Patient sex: F
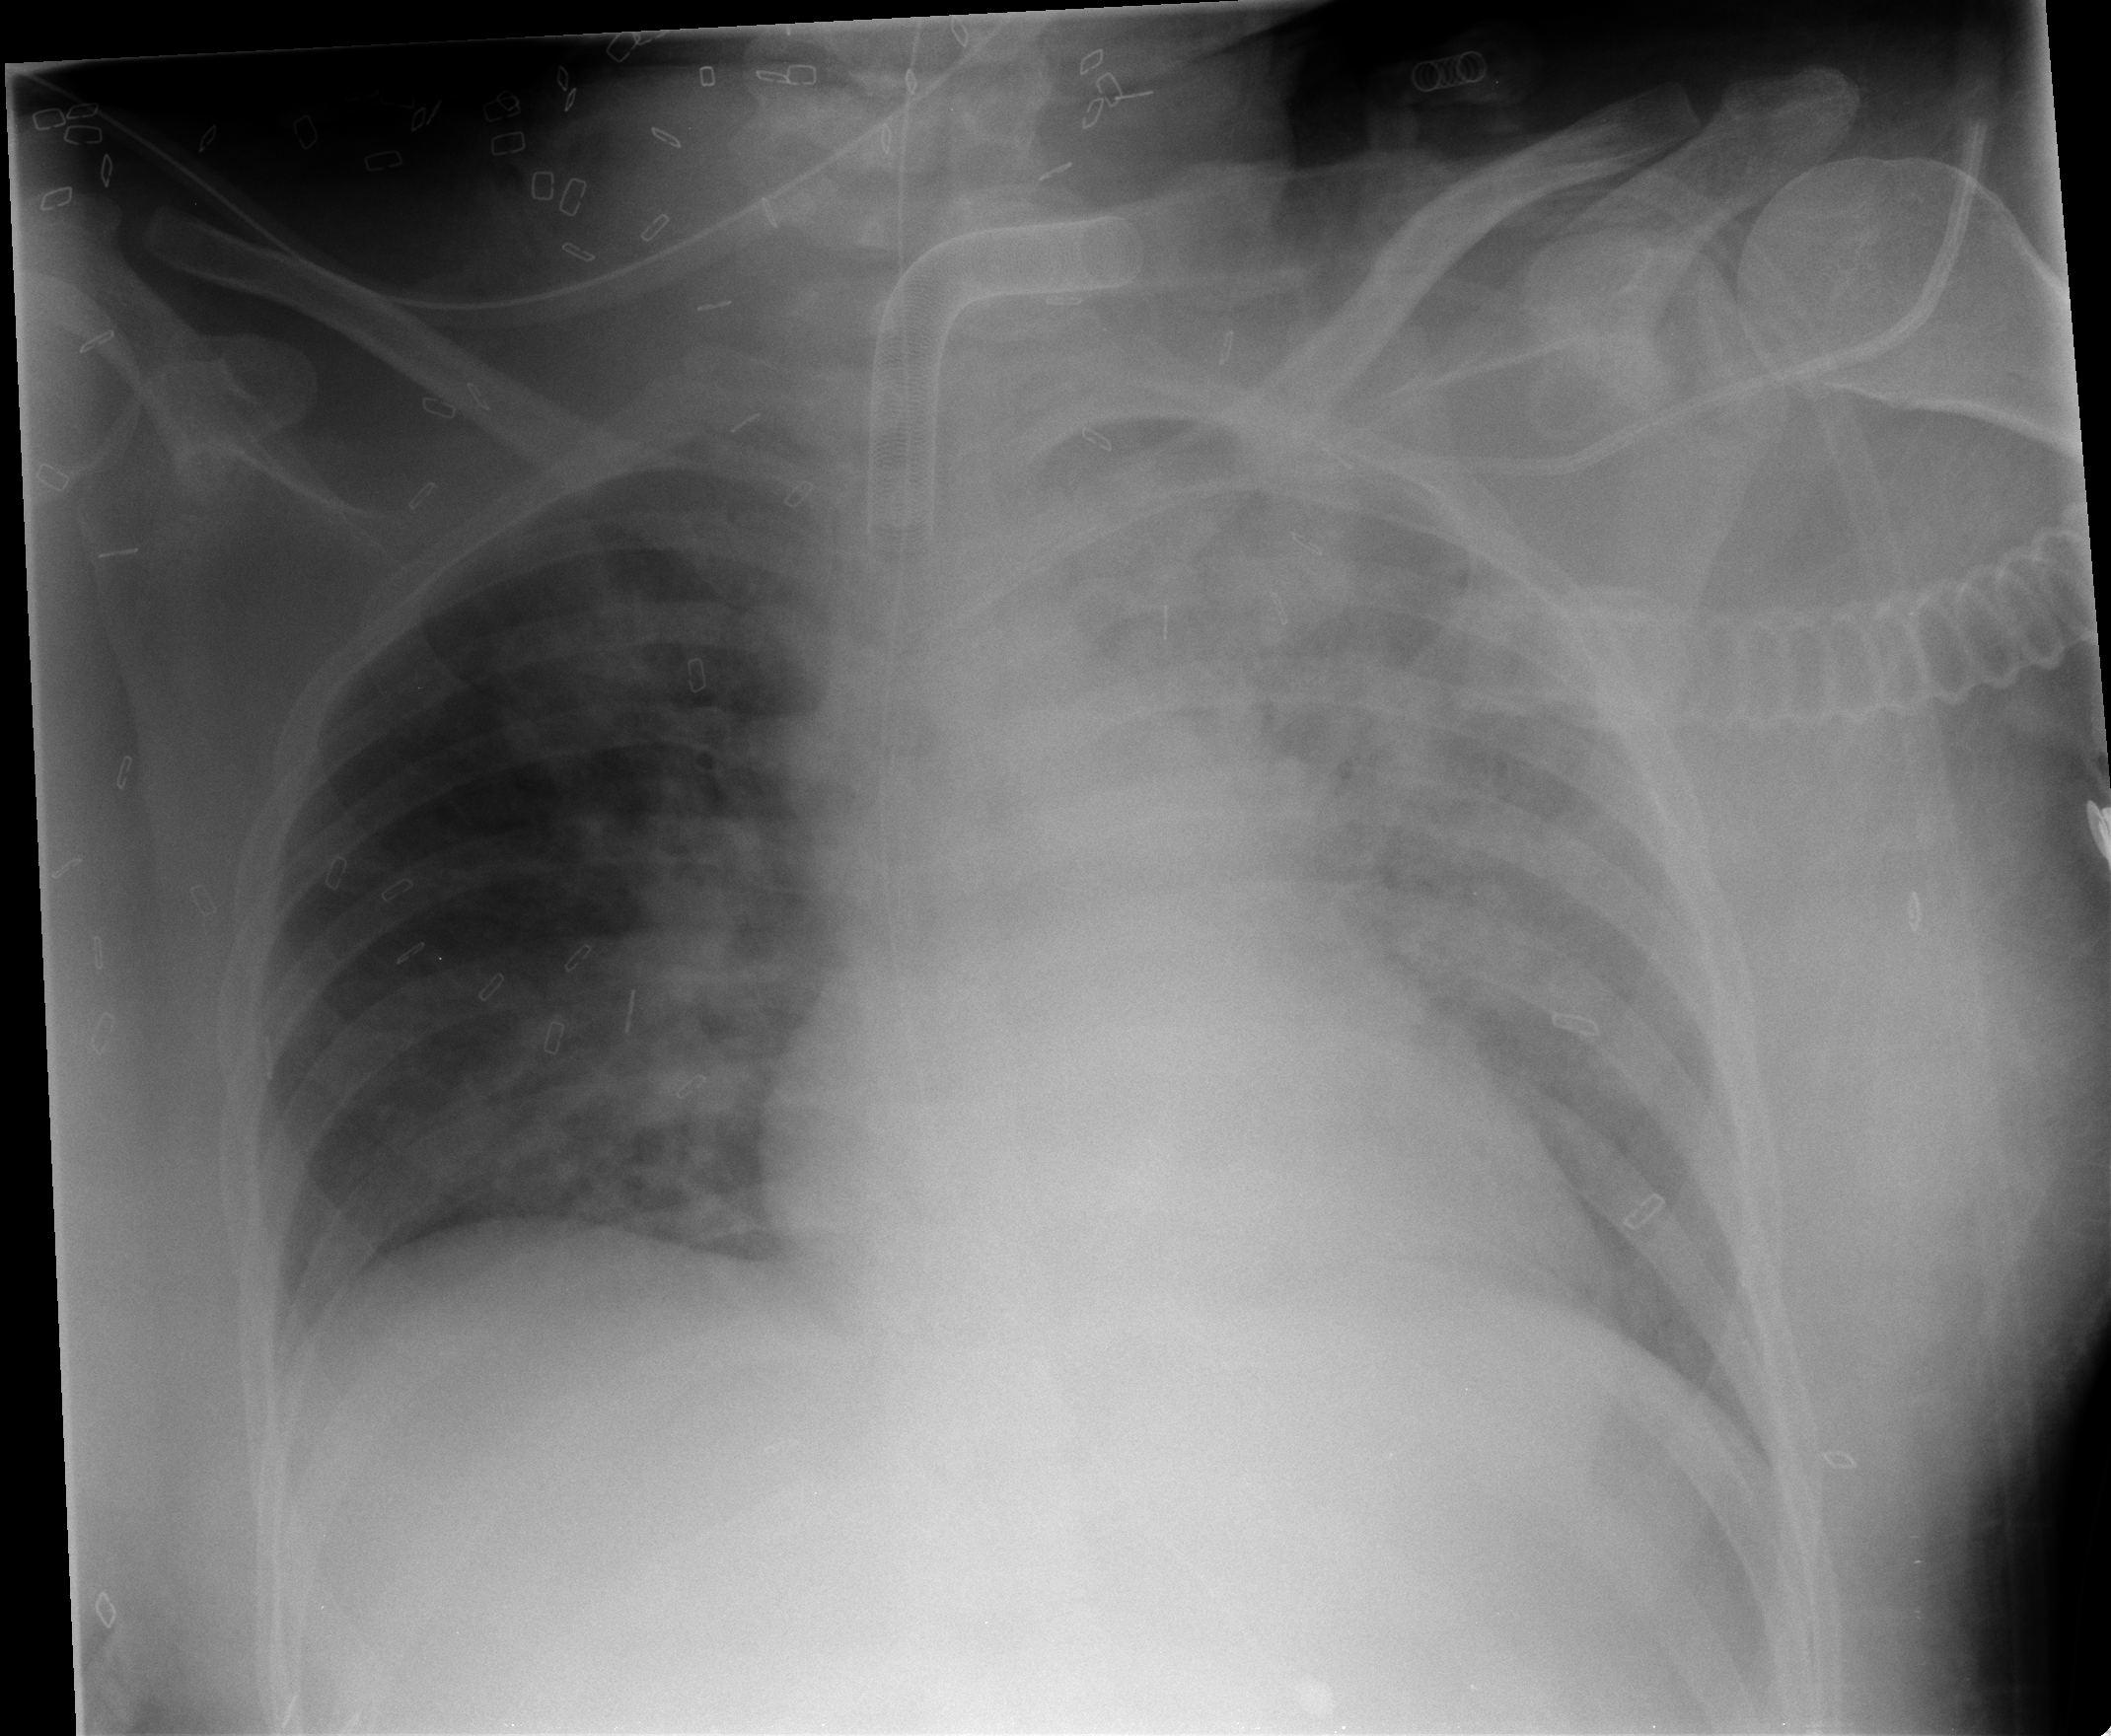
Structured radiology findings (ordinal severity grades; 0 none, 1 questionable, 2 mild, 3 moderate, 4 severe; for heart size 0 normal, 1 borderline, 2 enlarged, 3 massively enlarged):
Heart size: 2
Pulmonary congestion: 2
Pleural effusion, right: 0
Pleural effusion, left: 2
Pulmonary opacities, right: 2
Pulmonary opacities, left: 3
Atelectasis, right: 0
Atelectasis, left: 2